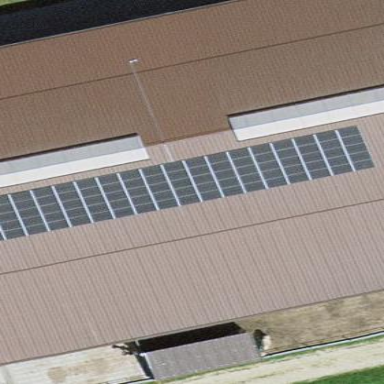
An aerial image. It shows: Solar photovoltaic panel generator producing electricity as small installation.